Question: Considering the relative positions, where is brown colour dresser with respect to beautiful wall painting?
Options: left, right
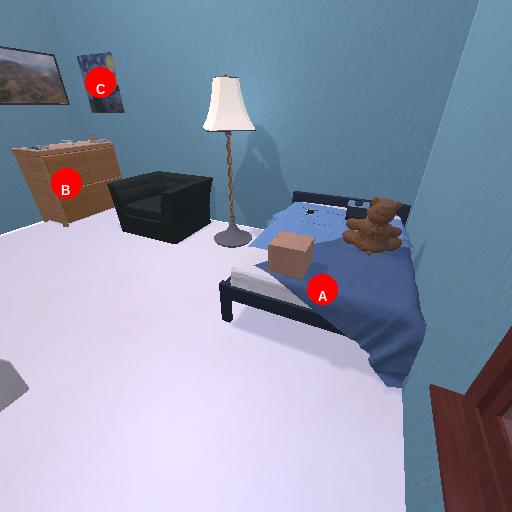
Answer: left